Field crop: maize
Growth stage: 1
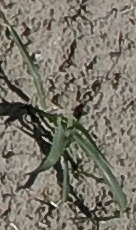
Species: sorghum